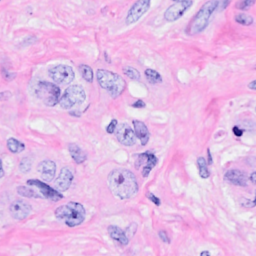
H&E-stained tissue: Breast